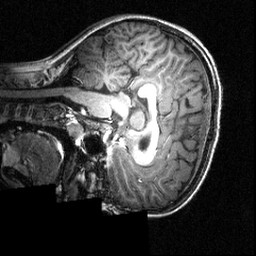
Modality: T1w
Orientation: sagittal
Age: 12
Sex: male
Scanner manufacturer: siemens
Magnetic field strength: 3.951 T
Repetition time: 1.5 s
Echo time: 0.00335 s